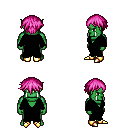
a pixel art fantasy rpg character, male body template, orc, green skin, black robe, teal pants, pink short bangs hairstyle, gold boots, four views (front, back, left, right), 2x2 character sprite sheet, small pixel art, hard edges, no anti-aliasing